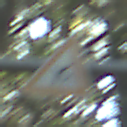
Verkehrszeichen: FlugbetriebRechts
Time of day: Midday
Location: Outdoor (Nature)
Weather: Clear
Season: NotSpecified
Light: Natural